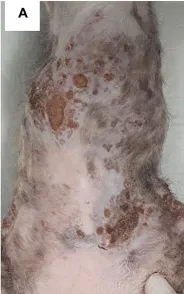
The changes in skin lesions after amphotericin B intralesional injection and oral terbinafine administration. Multiple and large ulcerative nodules were present on the thorax, abdomen, and trunk (A,B). Upon three applications of amphotericin B intralesional injection and oral terbinafine administration, ulceration was significantly resolved, and the number and size of nodules were reduced.
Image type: medical_photograph (skin_photograph)